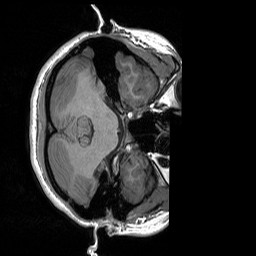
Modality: T1w
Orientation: axial
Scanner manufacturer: siemens
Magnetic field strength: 3 T
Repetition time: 1.76 s
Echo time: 0.0022 s